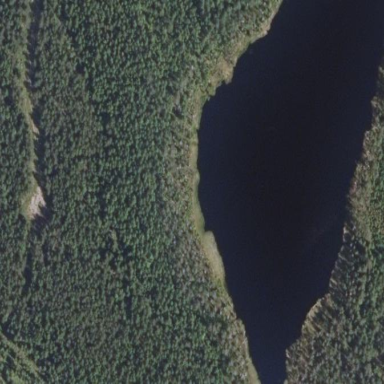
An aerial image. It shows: Beautiful lake surrounded by nature.